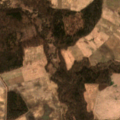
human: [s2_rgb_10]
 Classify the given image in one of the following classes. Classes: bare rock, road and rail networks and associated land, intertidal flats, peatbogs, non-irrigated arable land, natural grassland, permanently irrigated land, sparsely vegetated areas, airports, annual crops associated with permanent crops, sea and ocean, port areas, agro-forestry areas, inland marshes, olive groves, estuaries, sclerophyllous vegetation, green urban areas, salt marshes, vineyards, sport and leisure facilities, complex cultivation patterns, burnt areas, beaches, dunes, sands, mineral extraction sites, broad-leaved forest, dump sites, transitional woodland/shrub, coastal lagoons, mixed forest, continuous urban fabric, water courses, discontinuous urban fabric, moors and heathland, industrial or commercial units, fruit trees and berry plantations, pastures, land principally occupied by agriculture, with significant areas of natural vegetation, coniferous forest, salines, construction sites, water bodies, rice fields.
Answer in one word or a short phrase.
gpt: non-irrigated arable land, pastures, complex cultivation patterns, broad-leaved forest, transitional woodland/shrub